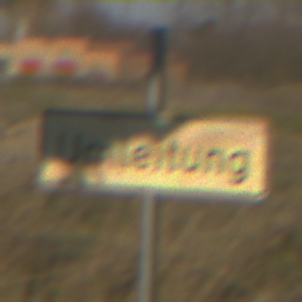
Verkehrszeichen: EndeDerUmleitungsankuendigung
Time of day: MorningAfternoon
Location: Outdoor (Nature)
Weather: Clear
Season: NotSpecified
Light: Natural